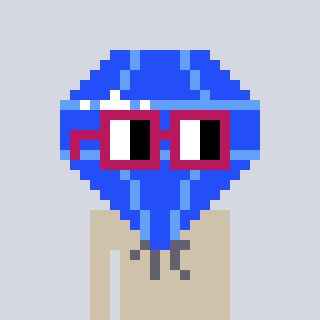
a pixel art character with square dark red glasses, a blue diamond-shaped head and a bege-colored body on a cool background